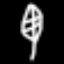
Label: leaf